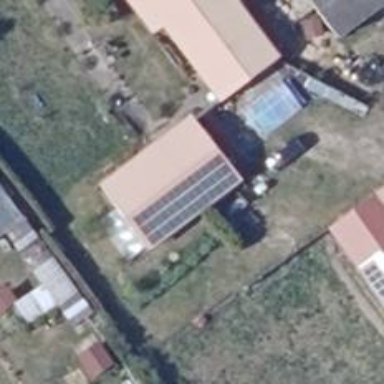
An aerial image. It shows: Solar photovoltaic panel generating electricity through small installation.